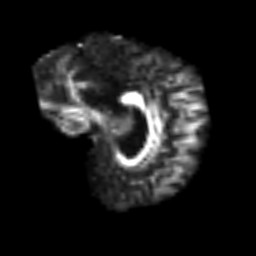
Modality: FA
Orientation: sagittal
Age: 39
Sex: male
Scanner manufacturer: siemens
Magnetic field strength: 3 T
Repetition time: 3.2 s
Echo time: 0.081 s